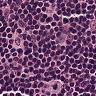
Metastatic tissue present: no